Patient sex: M
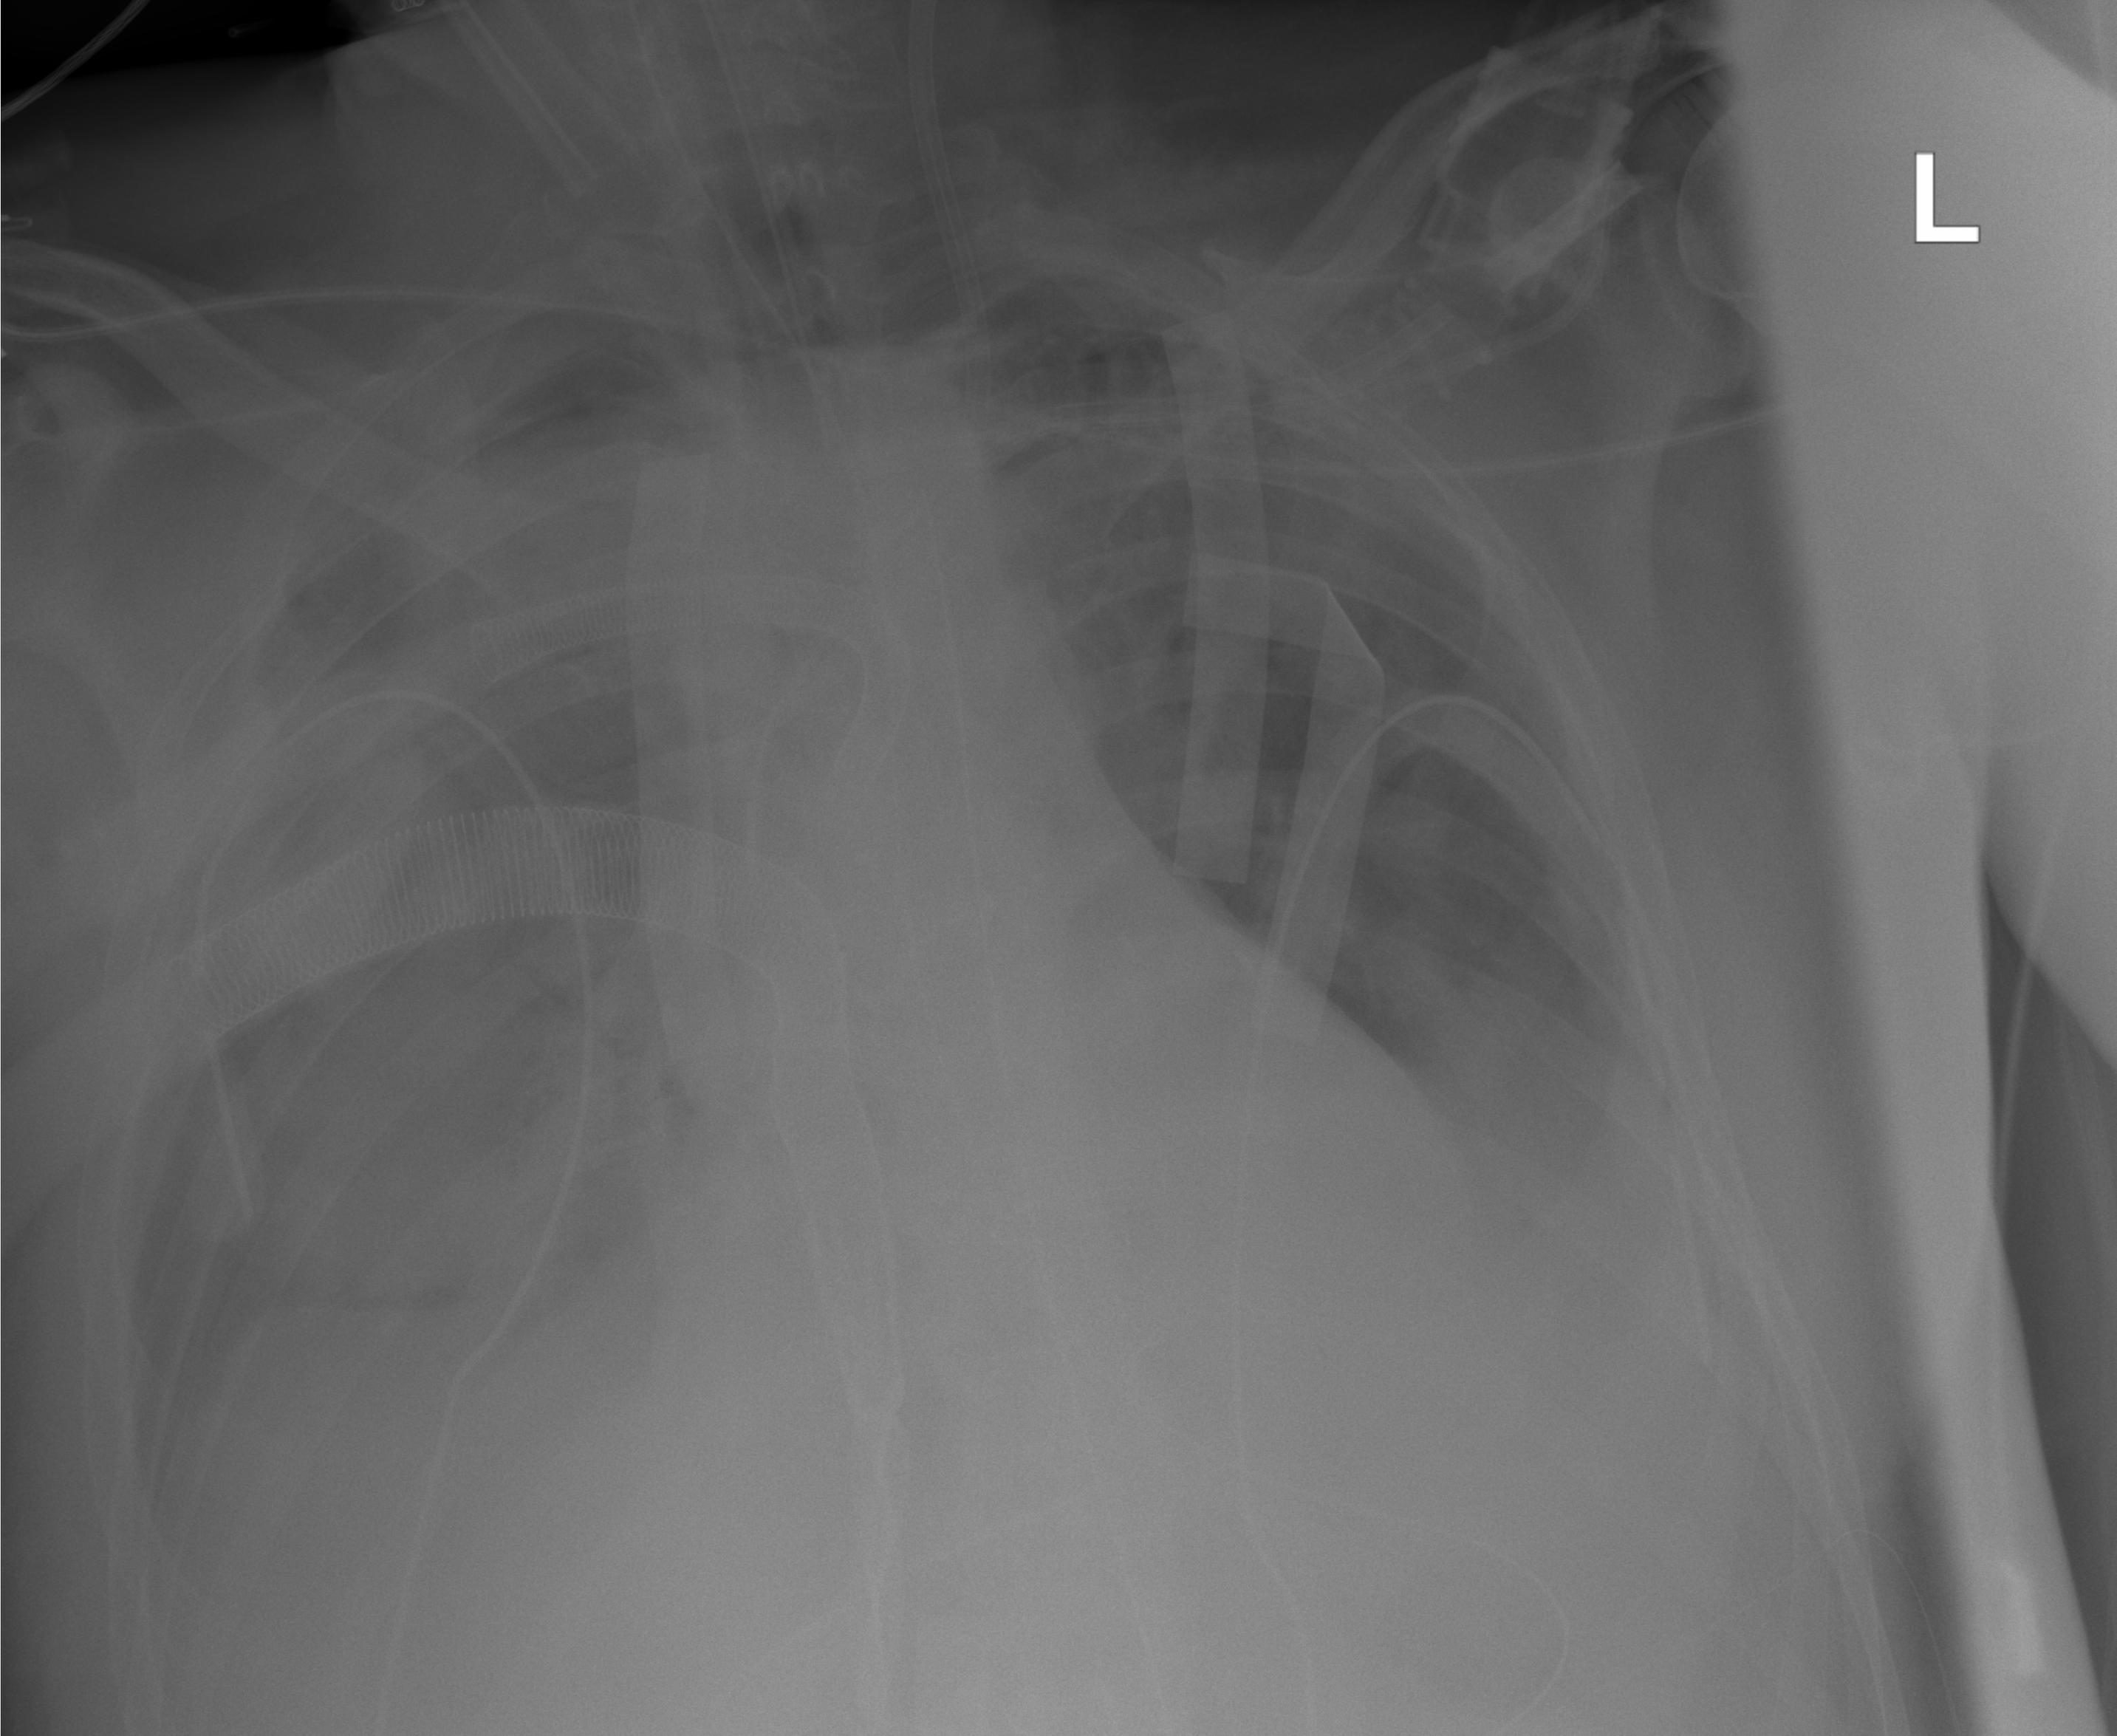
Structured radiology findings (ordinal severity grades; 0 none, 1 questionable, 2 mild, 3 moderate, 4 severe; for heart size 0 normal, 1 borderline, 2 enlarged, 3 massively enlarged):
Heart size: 0
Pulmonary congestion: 2
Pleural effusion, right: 2
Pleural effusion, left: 2
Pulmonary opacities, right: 0
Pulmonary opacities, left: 0
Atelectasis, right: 3
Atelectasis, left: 3